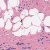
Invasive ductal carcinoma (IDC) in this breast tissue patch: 1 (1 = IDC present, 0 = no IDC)